Question: I have read a lot syntax error but seldom on the error of '?'
I also saw a few post that stated this might be due to old PHP version.
So my question is does PHP5.6 isn't enough? I am using Godaddy as my host and PHP5.6 is the highest they provide.
The full error description is:
> PHP Parse error: syntax error, unexpected '?' in G:\PleskVhosts ohokiwatch.com\httpdocs\cartendor\illuminate\database\Eloquent\Model.php on line 579
MyPHP page stated version 5.5.30:

But my GoDaddy page stated version 5.6.30
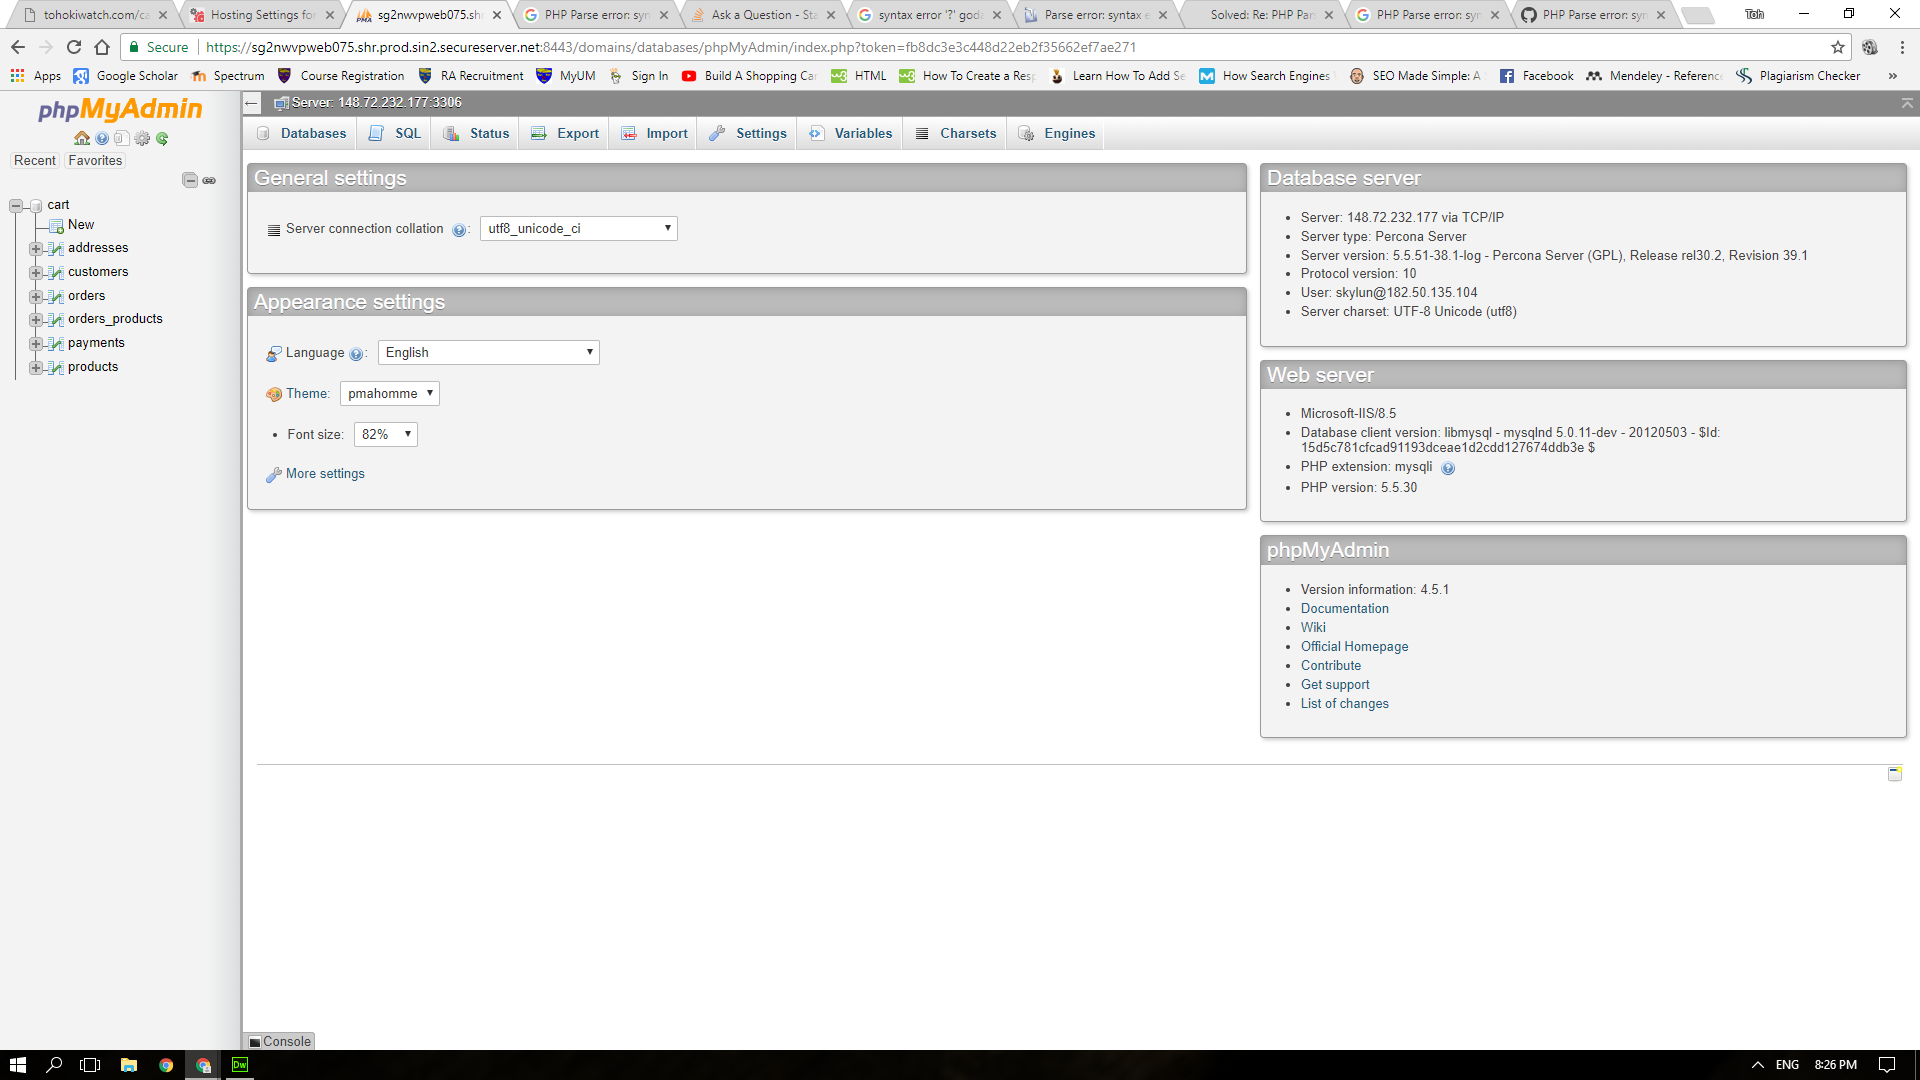
Answer: The <URL>, '??' does not exist in php 5.5 or 5.6, it was added in php 7.0